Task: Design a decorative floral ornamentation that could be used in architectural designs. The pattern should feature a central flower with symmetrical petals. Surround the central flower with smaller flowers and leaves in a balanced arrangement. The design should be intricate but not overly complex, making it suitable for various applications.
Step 53:
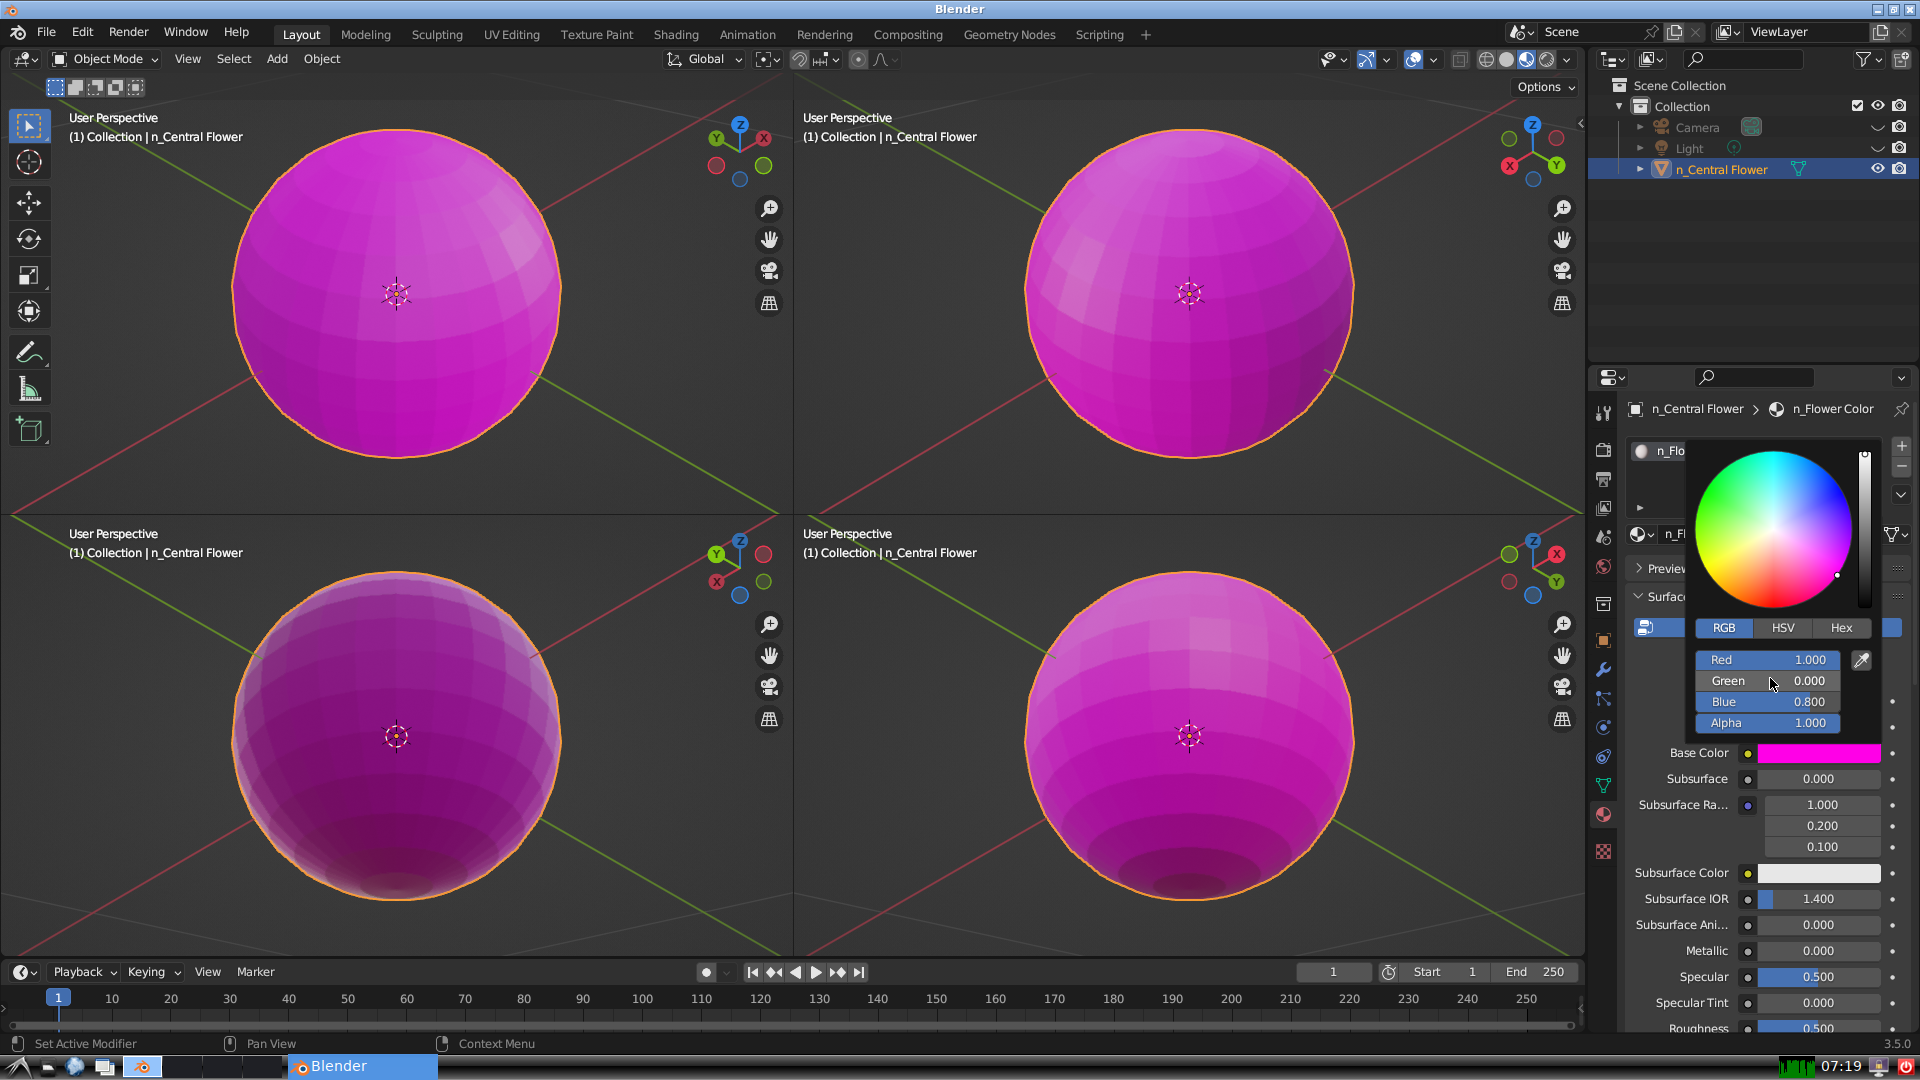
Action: {"mouse_move": [1770, 699]}